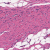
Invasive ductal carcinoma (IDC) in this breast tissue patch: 0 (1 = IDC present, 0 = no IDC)